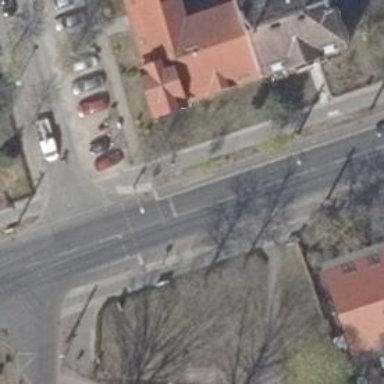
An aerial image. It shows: Secondary road with asphalt surface. There are separate sidewalks on both sides and cycle track on the left.